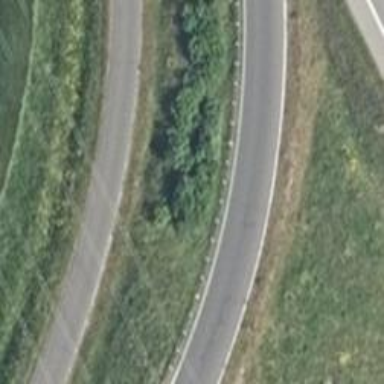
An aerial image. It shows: Motorroad with trunk link.